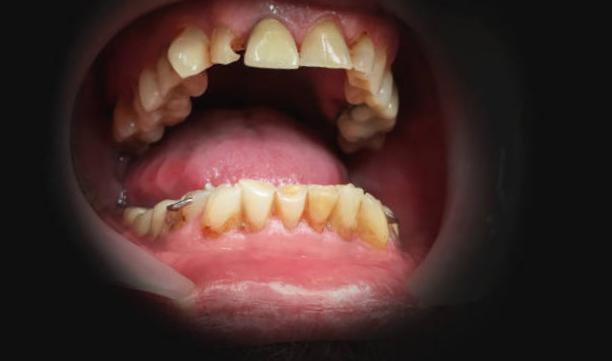
Condition: Caries